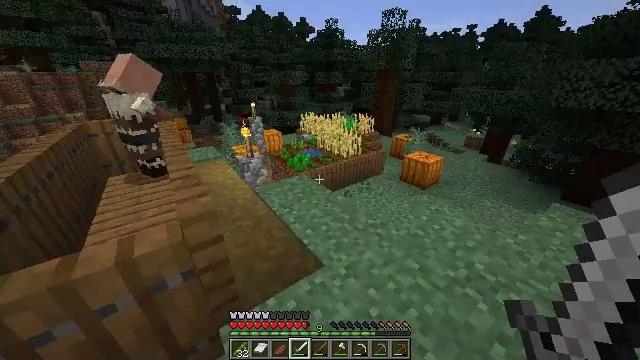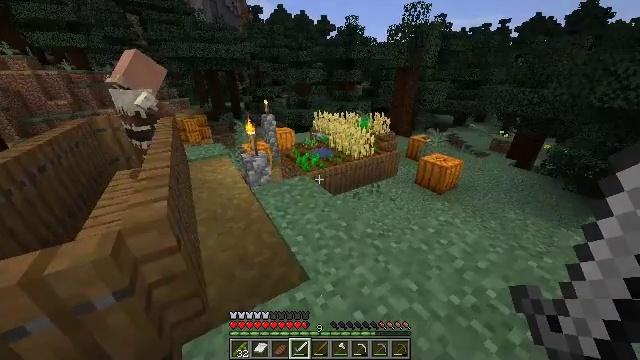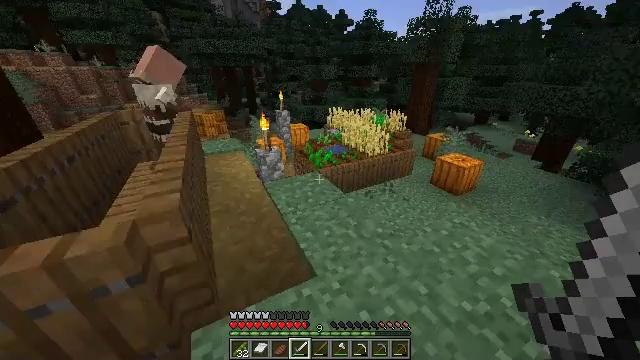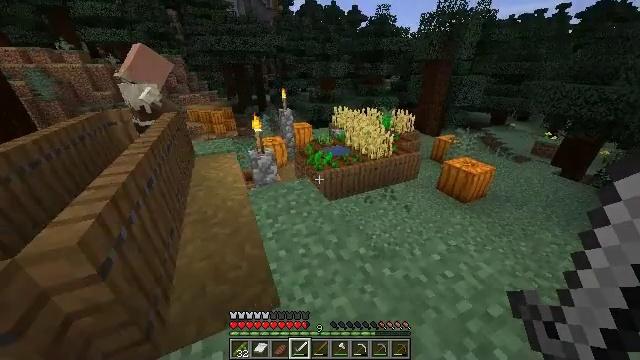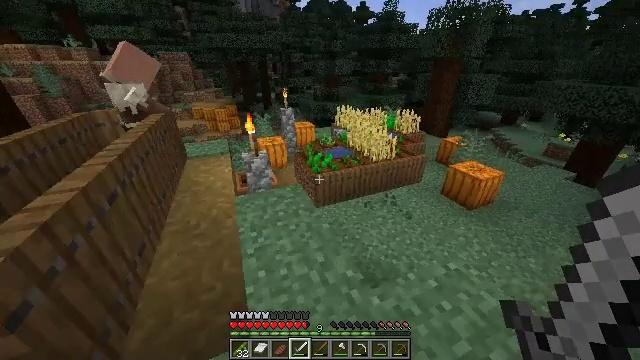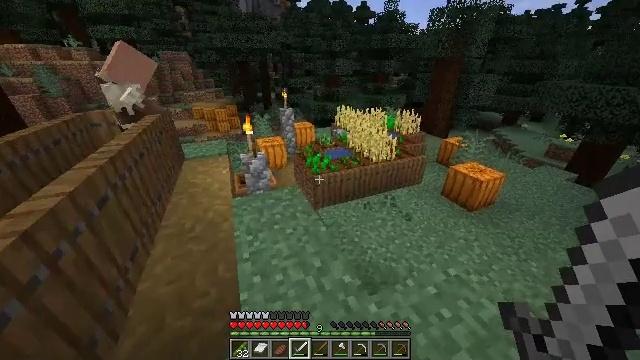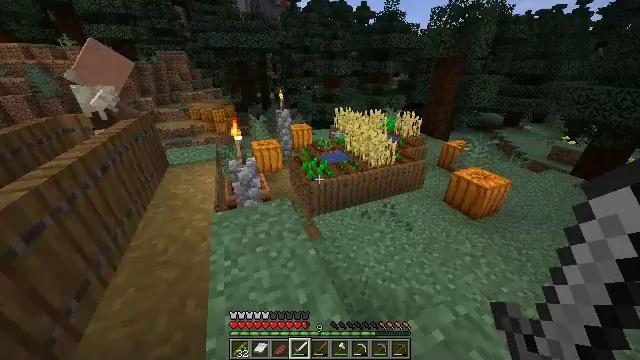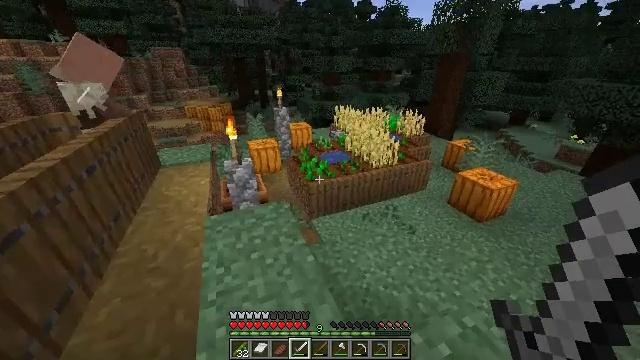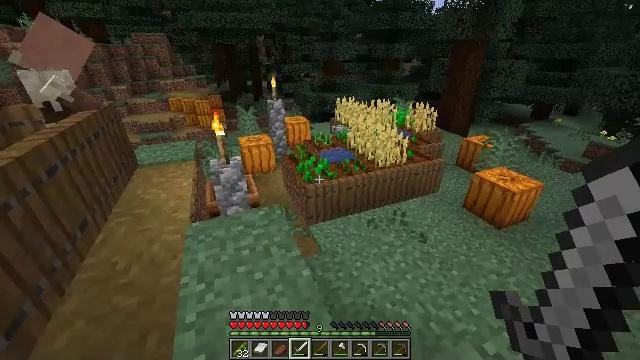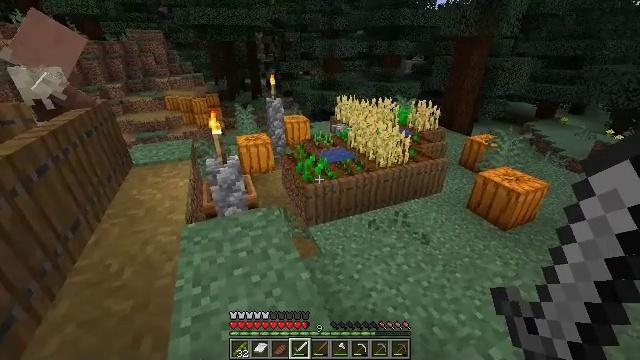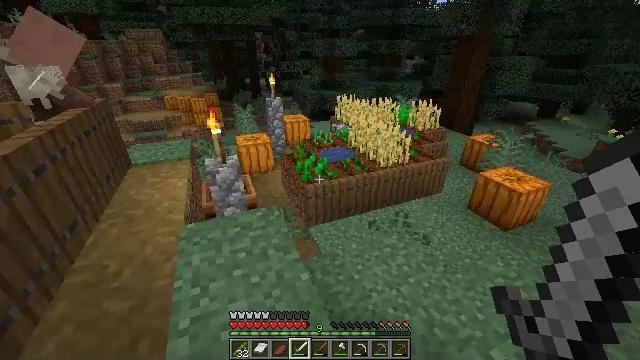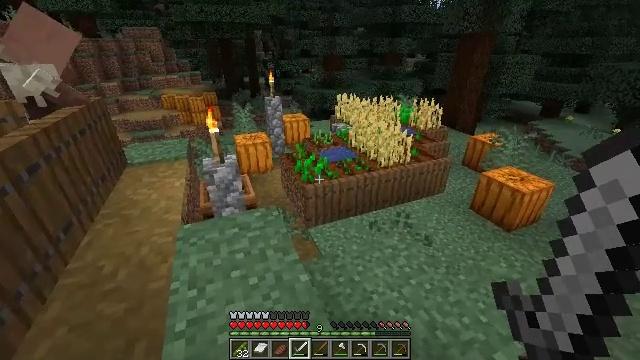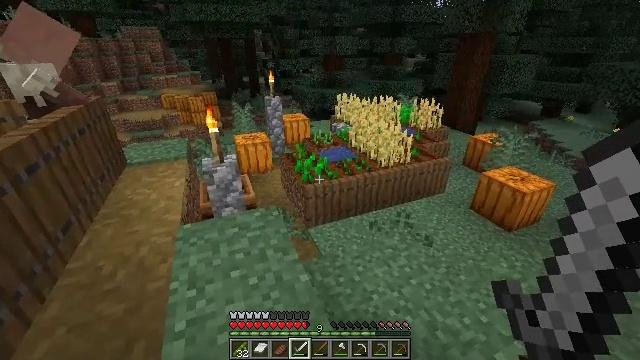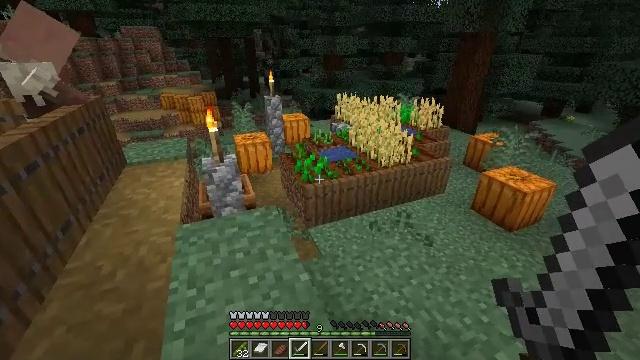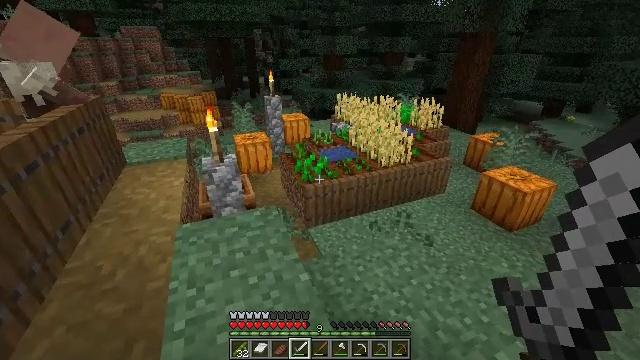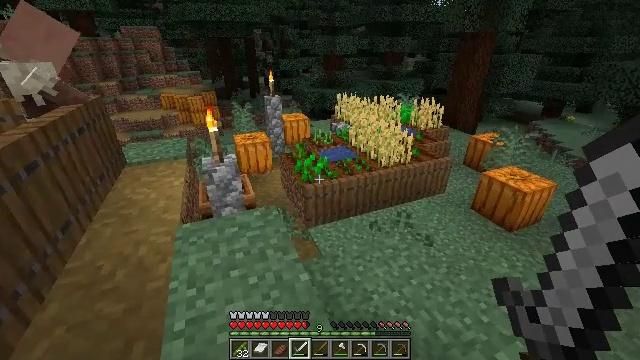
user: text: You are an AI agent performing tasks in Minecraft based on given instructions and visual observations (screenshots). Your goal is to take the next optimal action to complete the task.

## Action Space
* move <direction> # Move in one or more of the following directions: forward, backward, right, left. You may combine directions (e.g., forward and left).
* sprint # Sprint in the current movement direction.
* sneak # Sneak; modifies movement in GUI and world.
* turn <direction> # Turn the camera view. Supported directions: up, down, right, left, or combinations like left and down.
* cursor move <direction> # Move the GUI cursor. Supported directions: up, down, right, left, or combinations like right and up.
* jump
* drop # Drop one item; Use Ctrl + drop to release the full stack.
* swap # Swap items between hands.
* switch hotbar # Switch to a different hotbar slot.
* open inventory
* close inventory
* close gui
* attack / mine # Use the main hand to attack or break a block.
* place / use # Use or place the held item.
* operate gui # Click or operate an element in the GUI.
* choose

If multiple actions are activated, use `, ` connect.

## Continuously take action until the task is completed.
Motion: motion action
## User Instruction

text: Gather potatoes by left-clicking.
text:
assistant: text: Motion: move forward and move right, sprint, turn left
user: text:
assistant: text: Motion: move forward and move right, turn left
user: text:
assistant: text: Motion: move forward and move right, turn left
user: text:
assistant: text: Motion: move forward, turn left
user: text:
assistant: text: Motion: move forward
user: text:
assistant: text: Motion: no_op
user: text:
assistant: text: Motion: no_op
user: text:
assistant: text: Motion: no_op
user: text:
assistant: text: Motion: no_op
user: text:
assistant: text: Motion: no_op
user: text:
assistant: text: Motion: no_op
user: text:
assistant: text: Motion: no_op
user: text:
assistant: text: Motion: no_op
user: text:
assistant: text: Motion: no_op
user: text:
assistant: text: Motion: no_op
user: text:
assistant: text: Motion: no_op
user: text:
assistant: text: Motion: no_op
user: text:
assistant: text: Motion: no_op
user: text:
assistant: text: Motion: no_op
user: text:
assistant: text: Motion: no_op
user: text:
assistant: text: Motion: no_op
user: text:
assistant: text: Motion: no_op
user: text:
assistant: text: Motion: no_op
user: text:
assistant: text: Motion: no_op
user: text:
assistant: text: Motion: no_op
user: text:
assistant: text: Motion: no_op
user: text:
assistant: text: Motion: no_op
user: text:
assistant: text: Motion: no_op
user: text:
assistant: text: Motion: no_op
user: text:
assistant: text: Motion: no_op